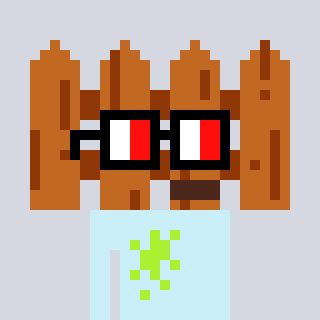
a pixel art character with square glasses with black frames and red eyes, a fence-shaped head and a cold-colored body on a cool background